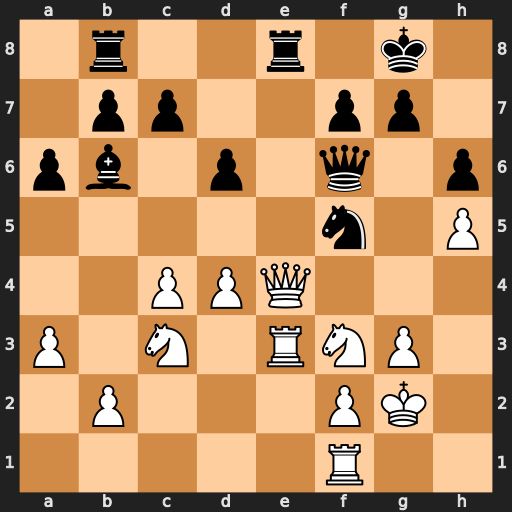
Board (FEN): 1r2r1k1/1pp2pp1/pb1p1q1p/5n1P/2PPQ3/P1N1RNP1/1P3PK1/5R2
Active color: w
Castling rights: -
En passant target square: -
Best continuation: Qxe8+ Rxe8 Rxe8+